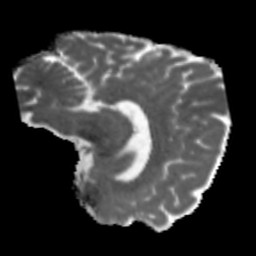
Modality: MD
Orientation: sagittal
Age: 42
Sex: male
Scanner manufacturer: siemens
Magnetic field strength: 3 T
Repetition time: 5.47 s
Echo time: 0.0854 s